Field crop: maize
Growth stage: 1
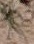
Species: salsola